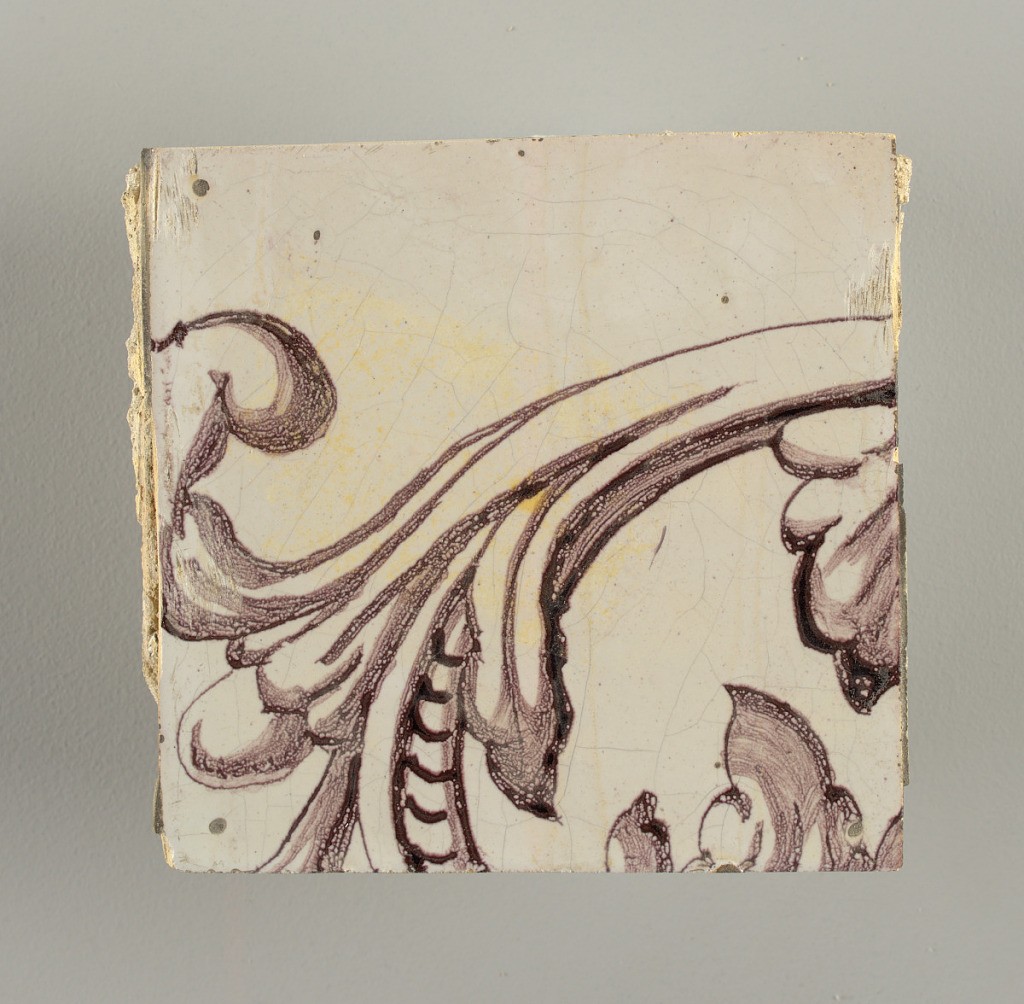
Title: Tile wall facing
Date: ca. 1725
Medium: Tin-glazed earthenware, underglaze
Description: Horizontal rectangle.  Thirty tiles wide and twenty-three tiles high with opening for fireplace eleven tiles wide and ten high.  Foliage arabesques disposed about three vertical axes from which are emphazised by urns at center and right, and at left by the figure of a standing woman carrying an infant on her arm and accompanied by two children.